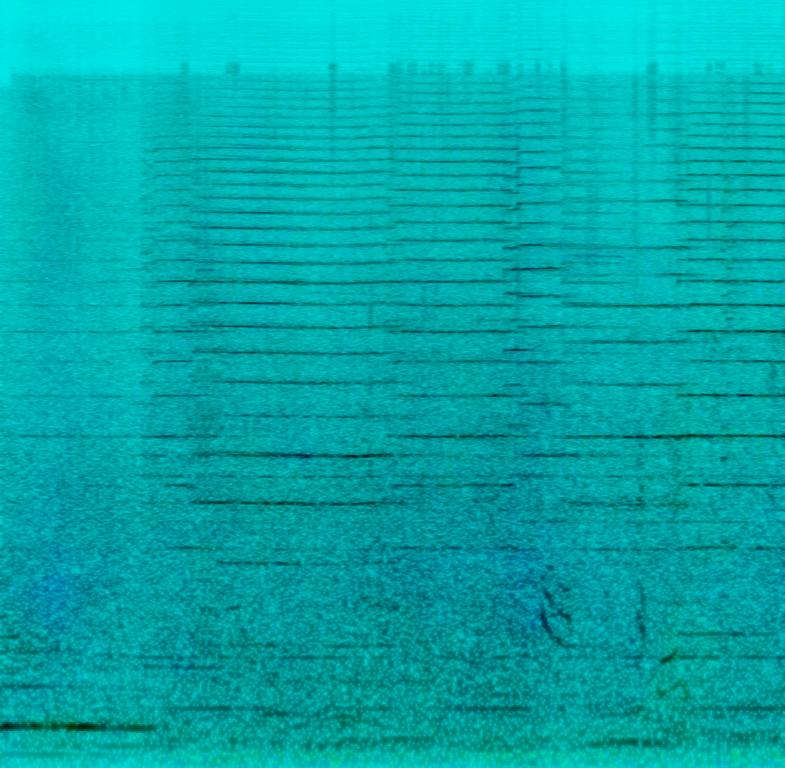
Here we have a couple of musicians playing bagpipes live, and in the background there is the vehicle engine sound of a supercar. The video was recorded outside as we hear the ambient noise of a city.